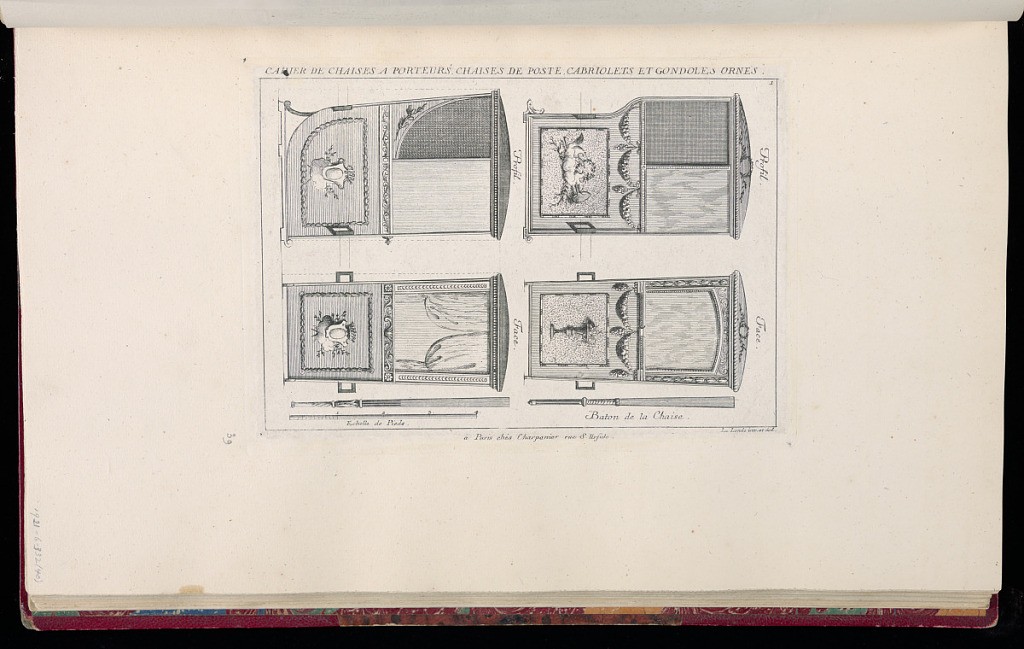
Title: Title Page
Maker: Richard de Lalonde, French, active 1780–96
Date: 1780-1796
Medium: Etching on off-white laid paper
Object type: Print
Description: Designs for the profiles and faces of two carraige chairs decorated with ornament motifs including scrolls, crowned cartouches, birds, garland, and floral bouquet. The plate is signed and numbered.